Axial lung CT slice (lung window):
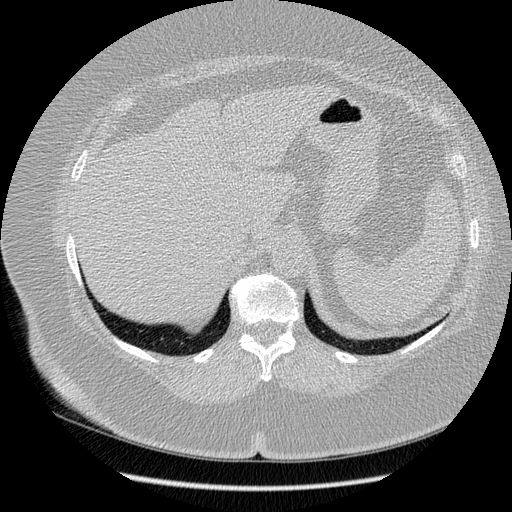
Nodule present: no